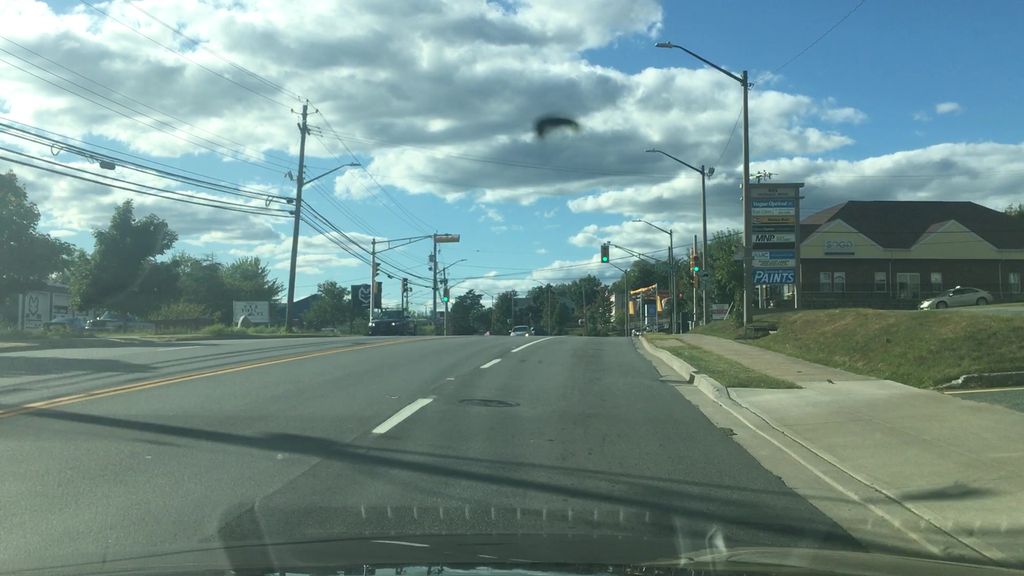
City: halifax